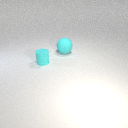
small cyan rubber cylinder to the left of large cyan rubber sphere